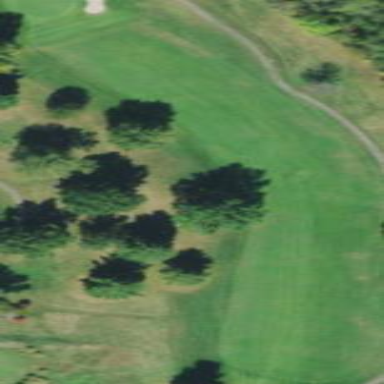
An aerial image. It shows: Grassy area designated as golf fairway.